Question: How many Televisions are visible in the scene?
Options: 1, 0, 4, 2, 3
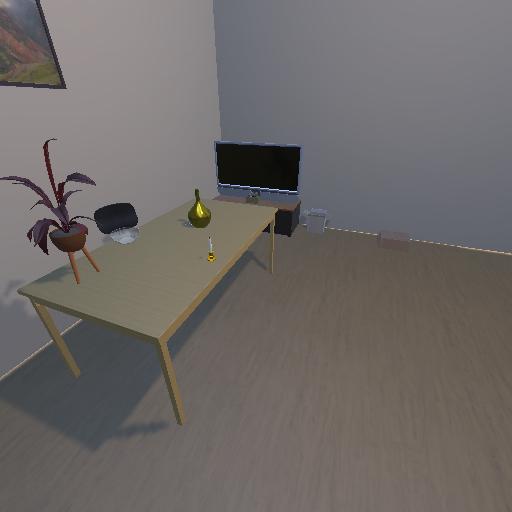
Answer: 1